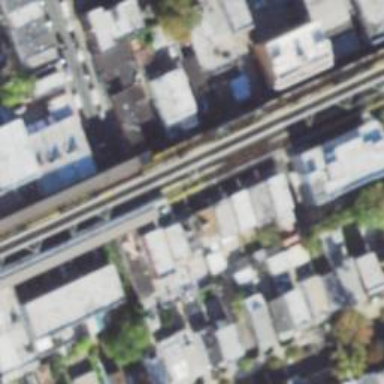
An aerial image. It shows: Bridge over electrified rail tracks leading to service yard.